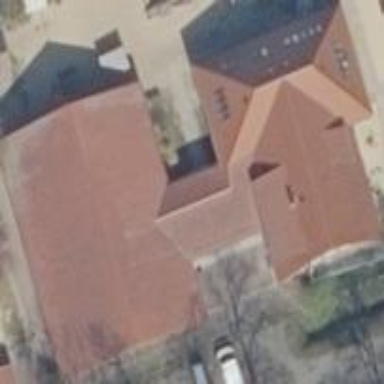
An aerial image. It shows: Kindergarten building.